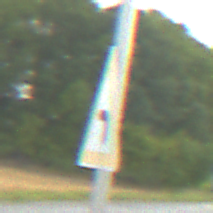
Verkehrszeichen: KurveLinks
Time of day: SunriseSunset
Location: Outdoor (RoadRail)
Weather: PartlyCloudy
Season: NotSpecified
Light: Natural